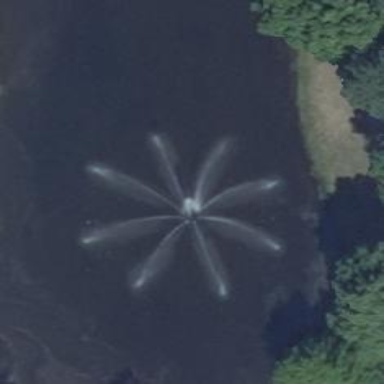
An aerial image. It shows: Fountain.